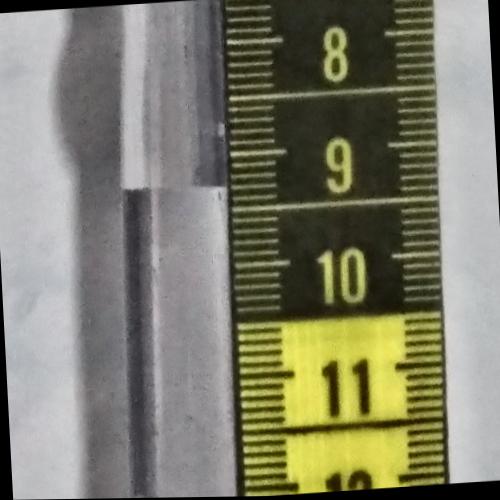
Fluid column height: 9.3 cm